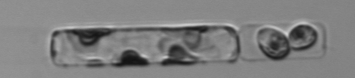
Label: Guinardia_delicatula_TAG_internal_parasite